Field crop: tomato
Growth stage: 1
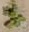
Species: portulaca